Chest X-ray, AP view. Patient: 58 years old, sex M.
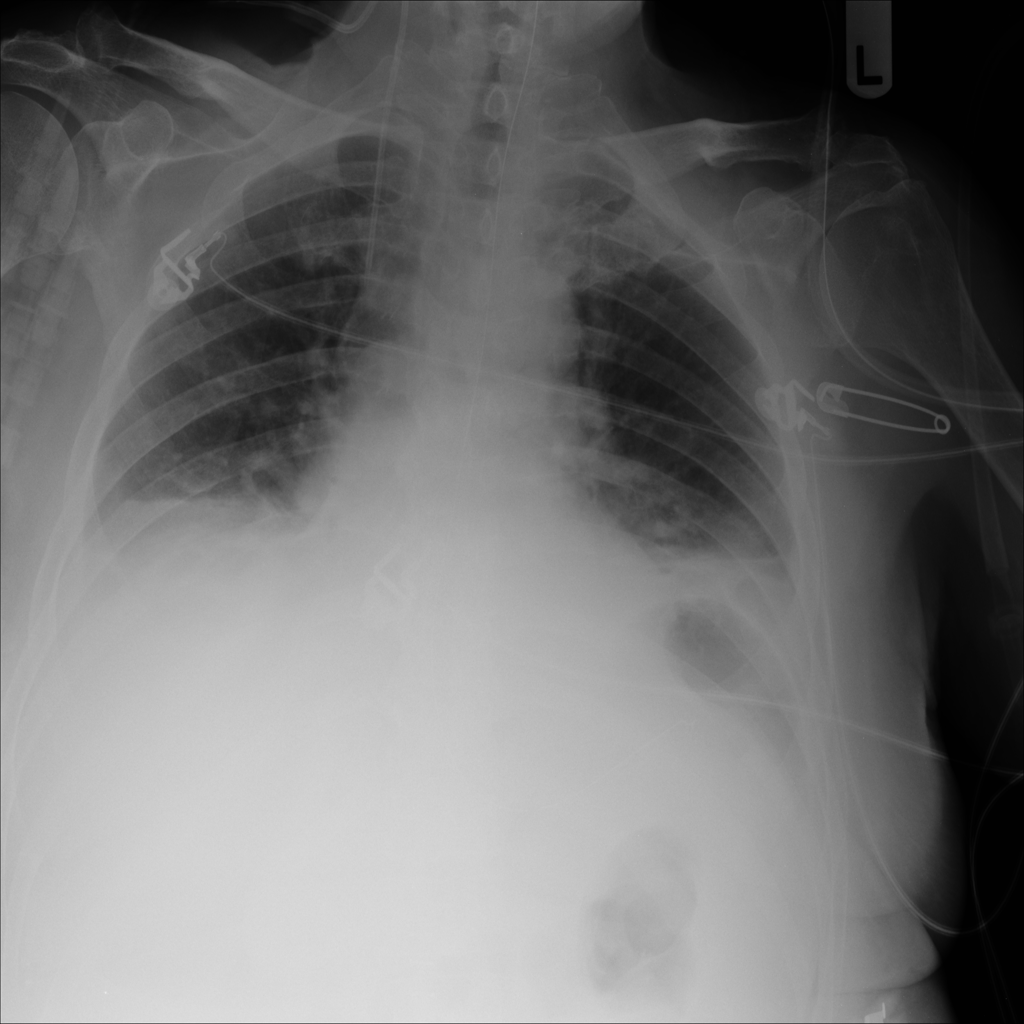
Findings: Atelectasis